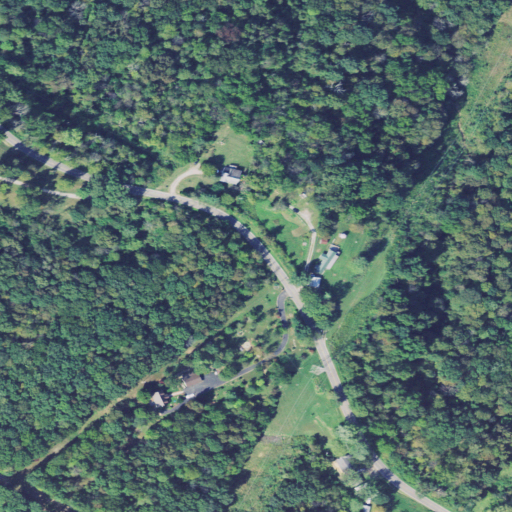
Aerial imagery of ridge(s) in Ohio named Vore Ridge containing deciduous forest, open development, low intensity development, and pasture